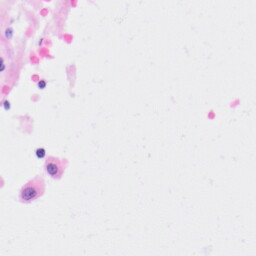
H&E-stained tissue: Kidney